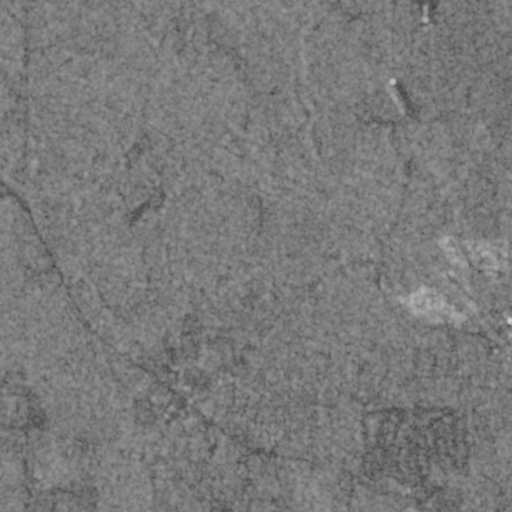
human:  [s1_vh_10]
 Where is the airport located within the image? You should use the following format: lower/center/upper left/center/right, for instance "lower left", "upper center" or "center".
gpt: The airport is located in the upper right of the image.
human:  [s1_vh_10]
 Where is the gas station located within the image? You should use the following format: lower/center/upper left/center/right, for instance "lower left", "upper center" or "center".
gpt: The gas station is located in the lower center of the image.
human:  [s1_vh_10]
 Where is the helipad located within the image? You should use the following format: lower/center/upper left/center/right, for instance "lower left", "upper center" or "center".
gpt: The helipad is located in the lower right of the image.
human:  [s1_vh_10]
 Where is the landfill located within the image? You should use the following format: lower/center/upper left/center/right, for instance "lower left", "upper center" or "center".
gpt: The landfill is located in the upper right of the image.
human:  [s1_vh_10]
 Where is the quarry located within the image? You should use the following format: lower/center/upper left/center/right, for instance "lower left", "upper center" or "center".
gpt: The quarry is located in the center right of the image.
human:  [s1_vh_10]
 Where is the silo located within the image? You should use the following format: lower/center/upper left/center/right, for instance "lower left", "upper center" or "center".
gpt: The silo is located in the upper center of the image.
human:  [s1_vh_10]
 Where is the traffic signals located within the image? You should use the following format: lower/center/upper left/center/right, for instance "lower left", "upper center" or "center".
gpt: The traffic signals is located in the lower center of the image.
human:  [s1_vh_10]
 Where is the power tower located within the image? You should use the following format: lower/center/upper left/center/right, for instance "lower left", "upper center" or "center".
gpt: There is no power tower in the image.

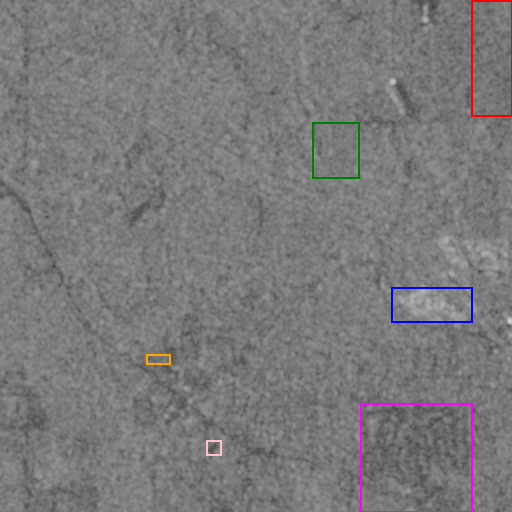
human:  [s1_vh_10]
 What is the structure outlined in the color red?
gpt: The structure outlined in red is an airport.
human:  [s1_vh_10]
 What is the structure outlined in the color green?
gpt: The structure outlined in green is a crop field.
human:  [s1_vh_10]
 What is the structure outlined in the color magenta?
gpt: The structure outlined in magenta is a park.
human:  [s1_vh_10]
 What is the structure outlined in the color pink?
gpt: The structure outlined in pink is a parking lot.
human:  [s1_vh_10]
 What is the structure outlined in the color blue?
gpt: The structure outlined in blue is a quarry.
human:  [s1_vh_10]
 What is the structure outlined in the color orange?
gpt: The structure outlined in orange is a building.
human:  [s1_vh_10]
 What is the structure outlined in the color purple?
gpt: There is no purple outline.